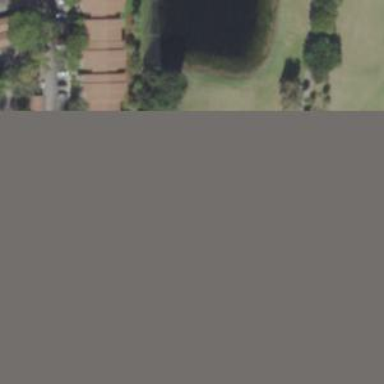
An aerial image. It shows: Grassy area used as driving range for golf.